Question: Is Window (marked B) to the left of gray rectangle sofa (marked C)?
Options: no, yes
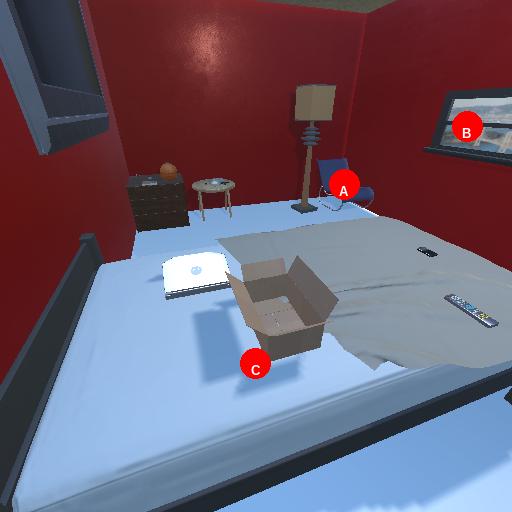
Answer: no